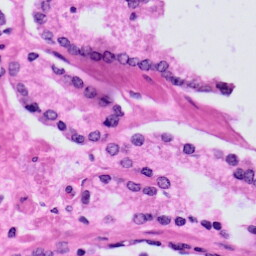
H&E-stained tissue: Prostate